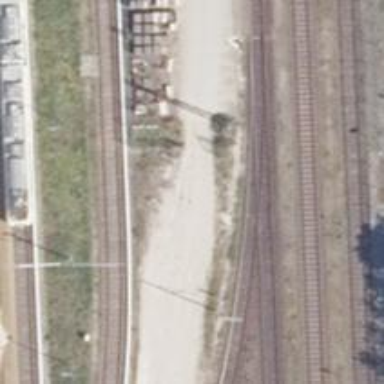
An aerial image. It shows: Railway switch.